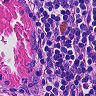
Metastatic tissue present: no